Interaction volume radius: 10 \u00c5
Interaction volume height: 25 \u00c5
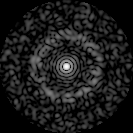
Disorder parameter: 0.8452